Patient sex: M
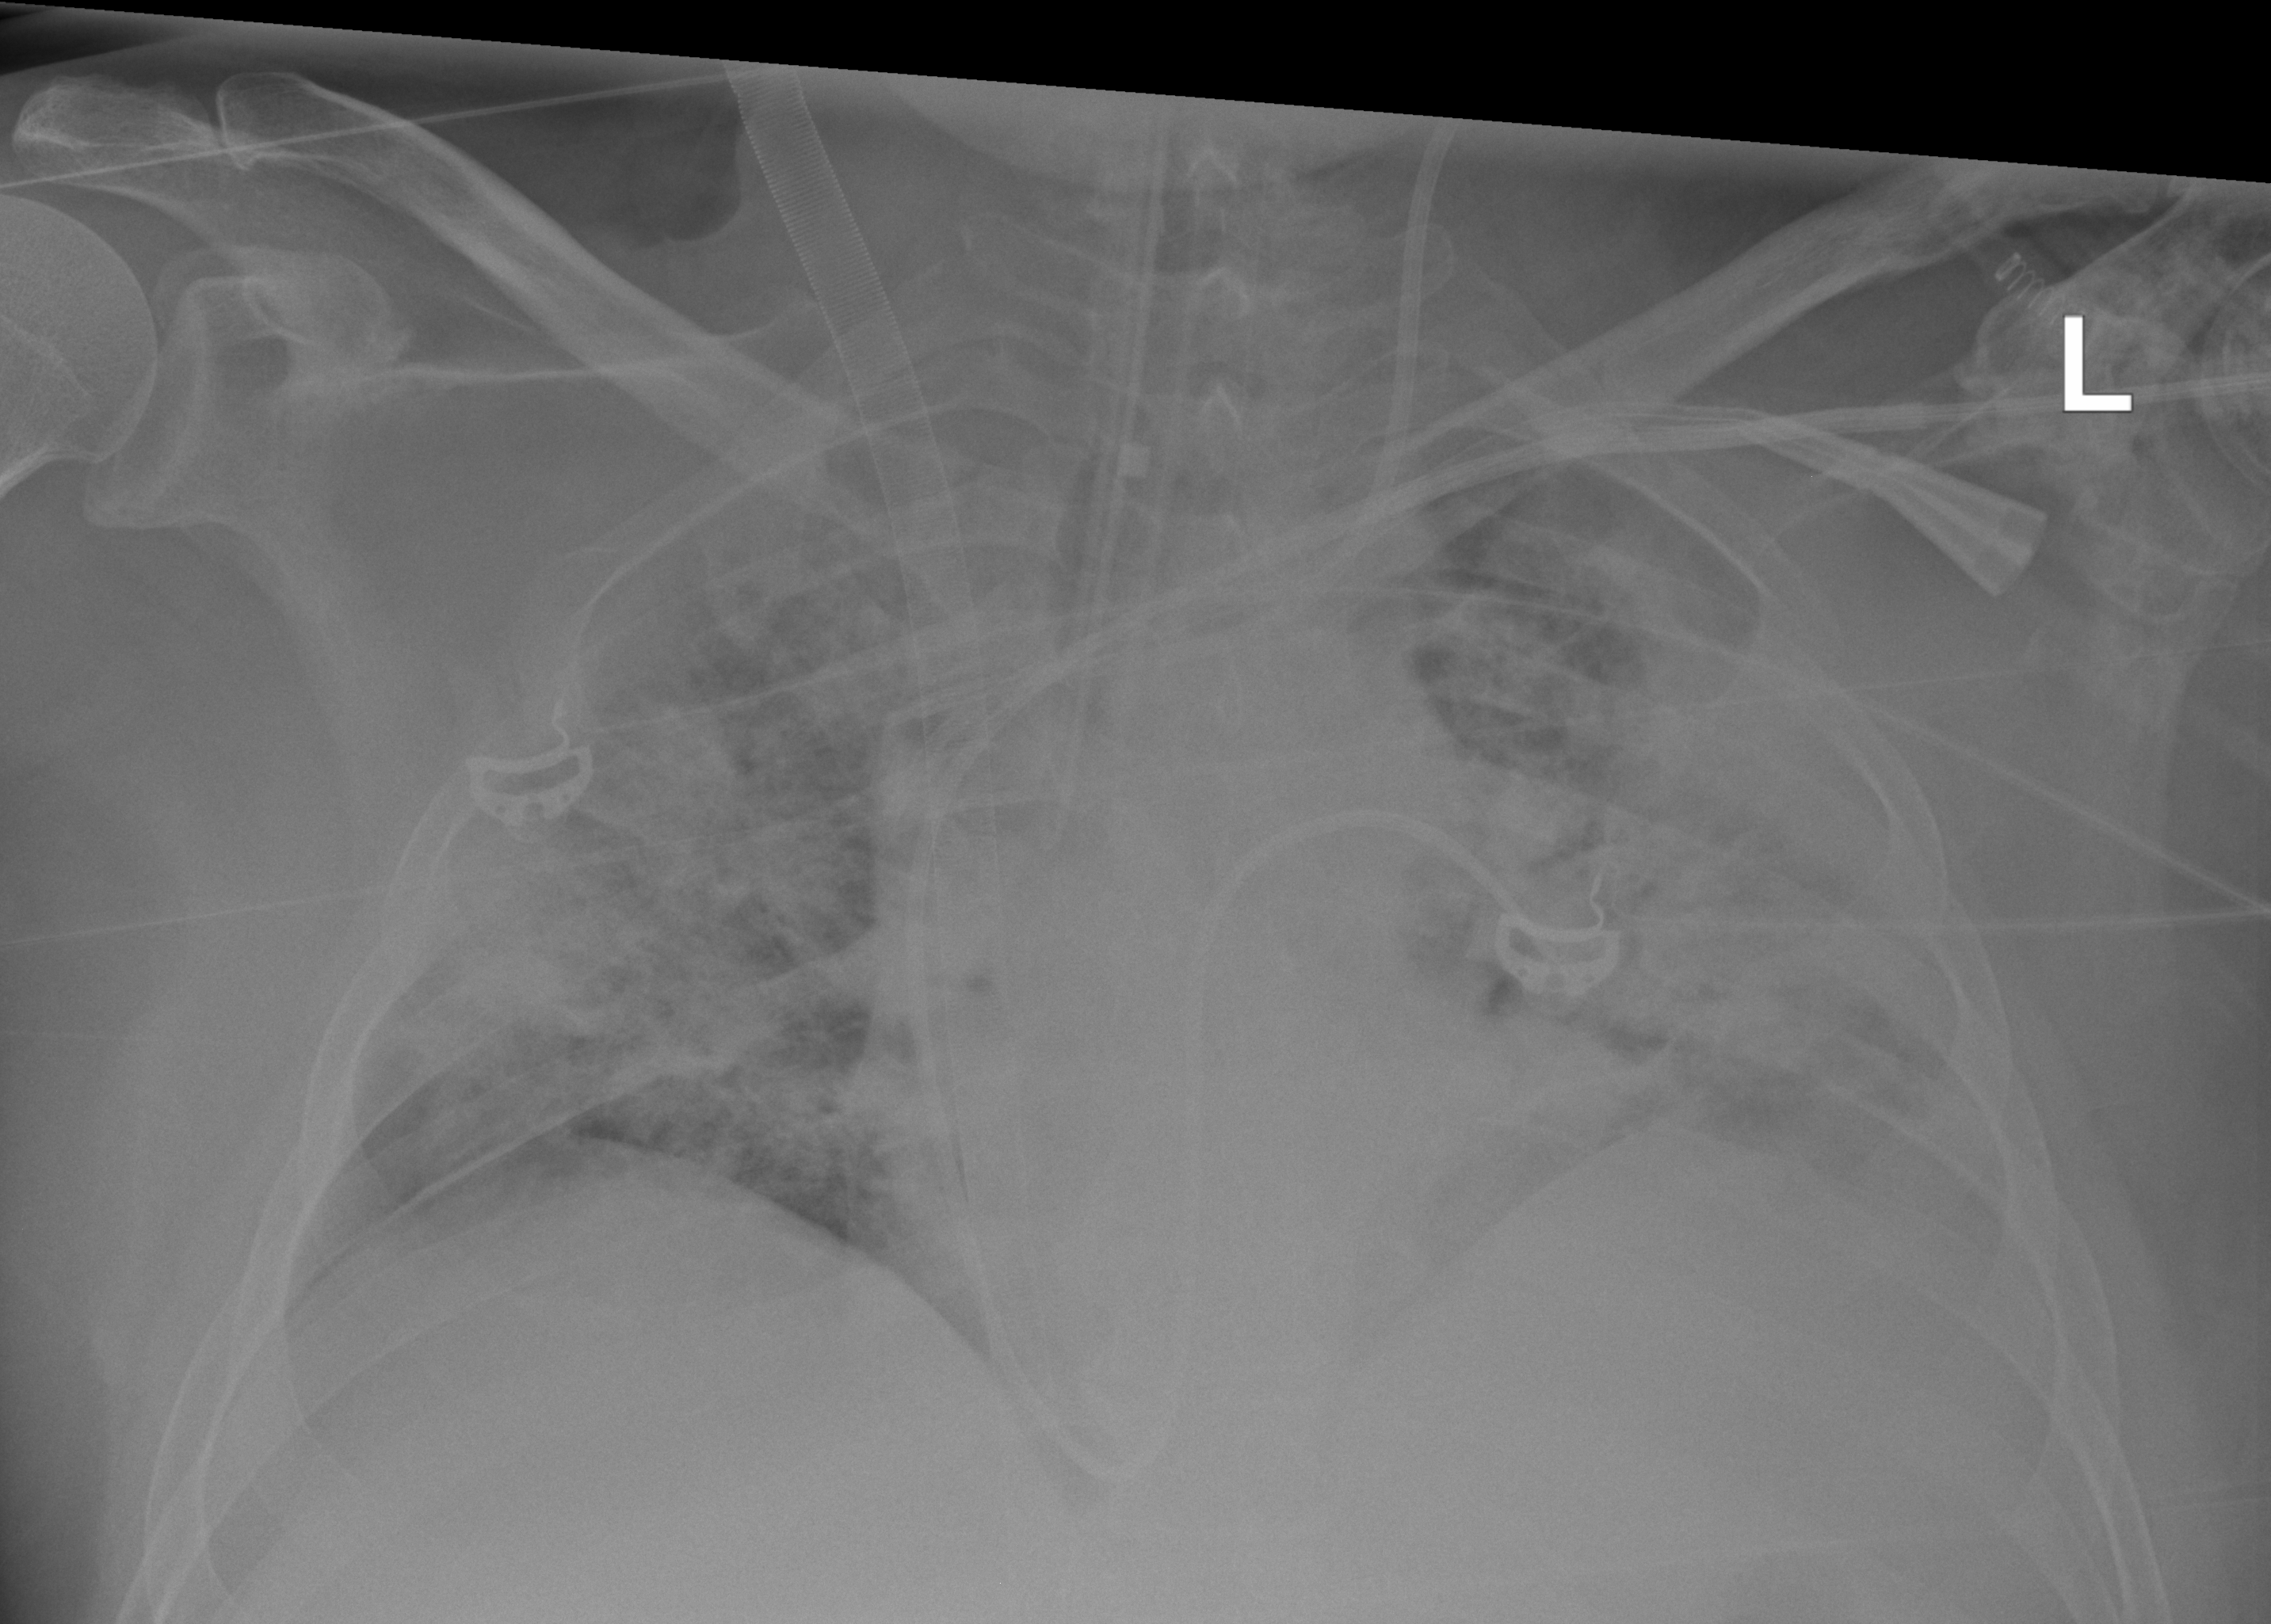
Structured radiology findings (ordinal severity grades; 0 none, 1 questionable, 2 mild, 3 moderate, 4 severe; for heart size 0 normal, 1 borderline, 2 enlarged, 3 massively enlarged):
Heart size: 2
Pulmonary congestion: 2
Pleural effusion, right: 0
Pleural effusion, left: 2
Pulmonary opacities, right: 4
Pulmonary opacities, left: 4
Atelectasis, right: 3
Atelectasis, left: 3